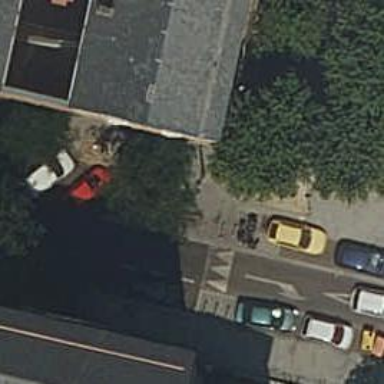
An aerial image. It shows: Bicycle parking area with stands.